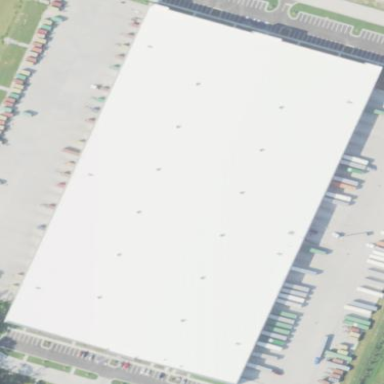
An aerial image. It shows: Warehouse building.